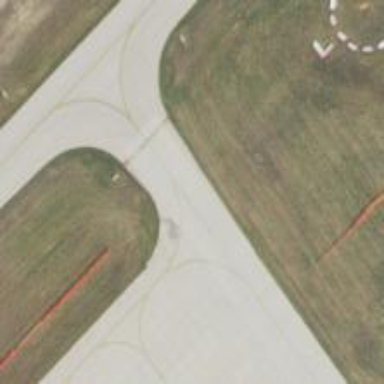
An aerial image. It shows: Image of taxiway at airport.